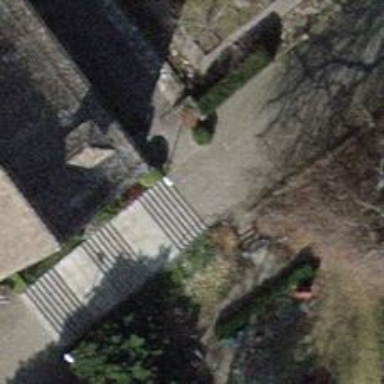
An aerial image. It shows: Stone steps along the road.